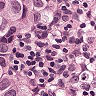
Metastatic tissue present: yes